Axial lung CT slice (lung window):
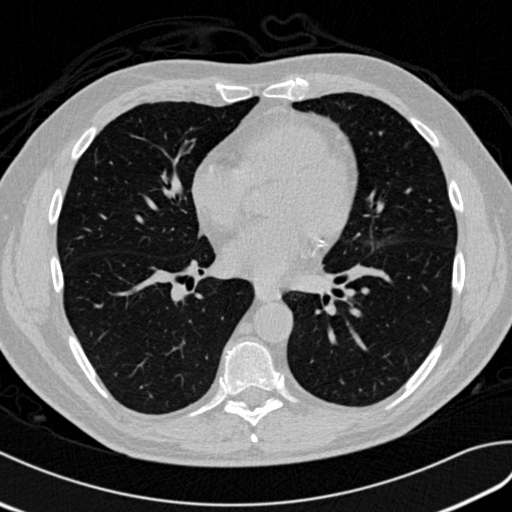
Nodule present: no